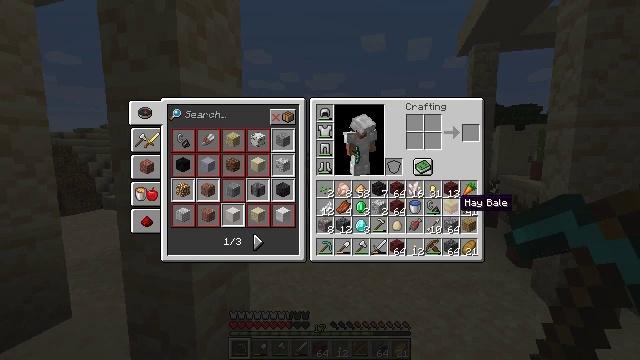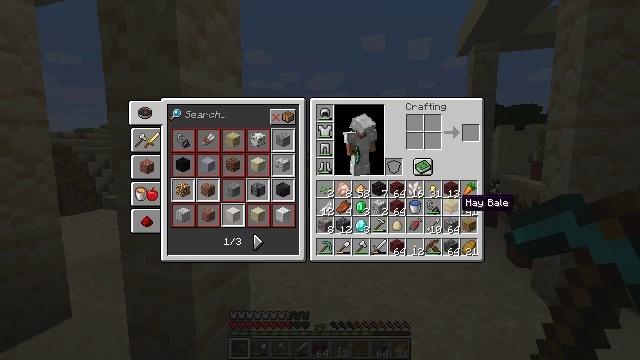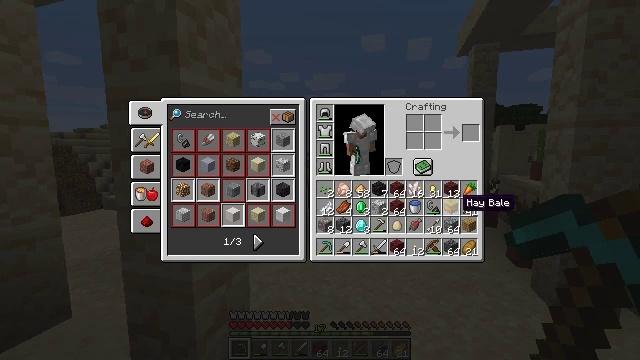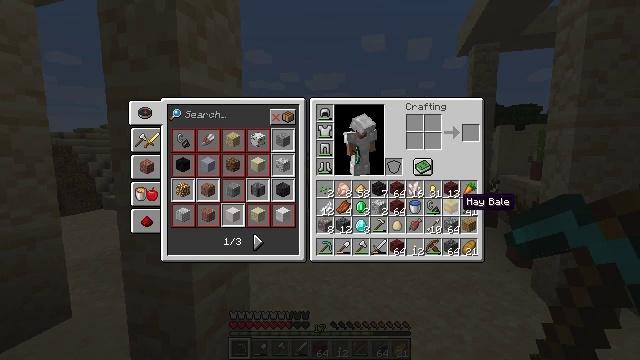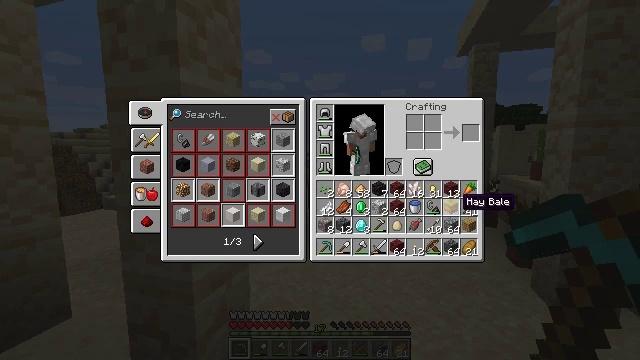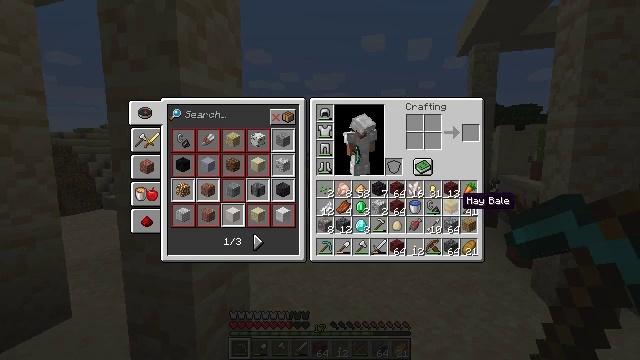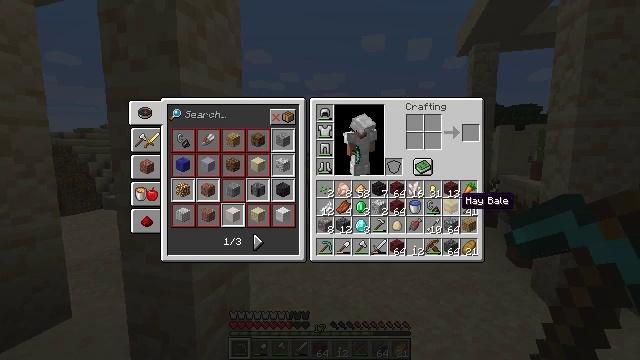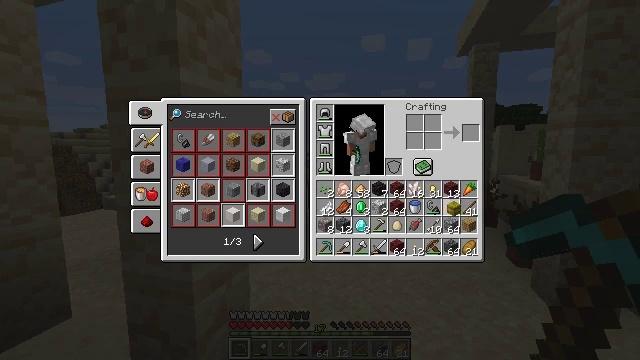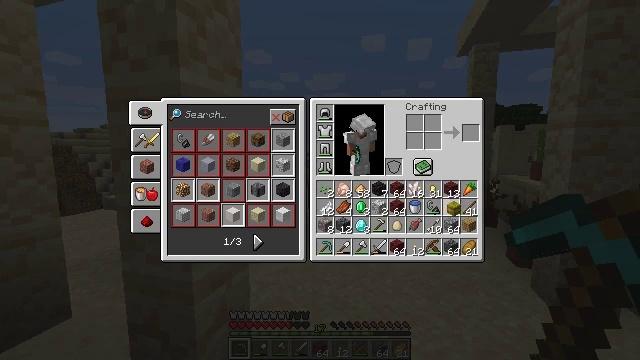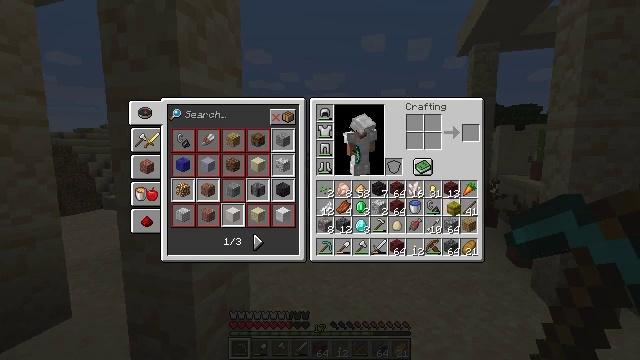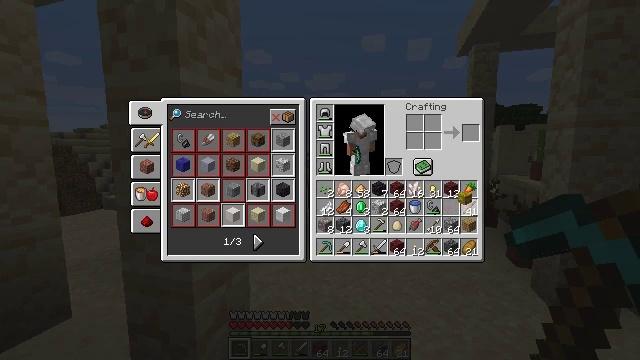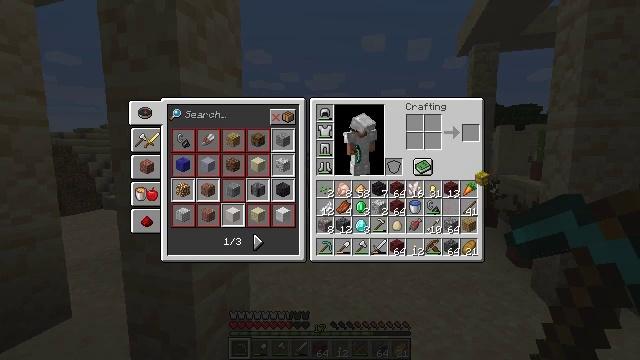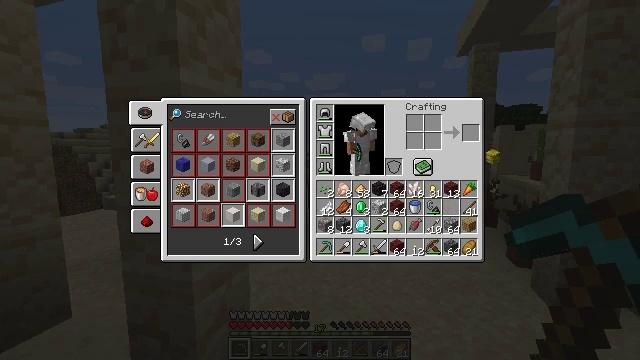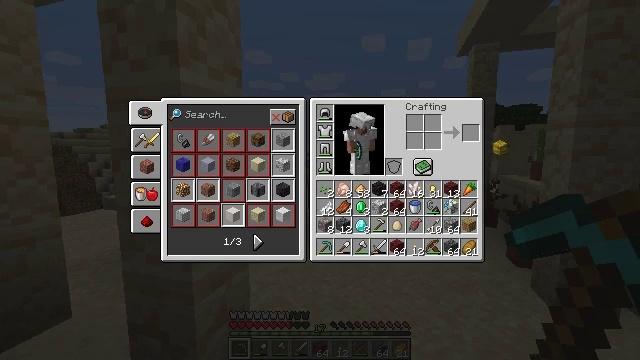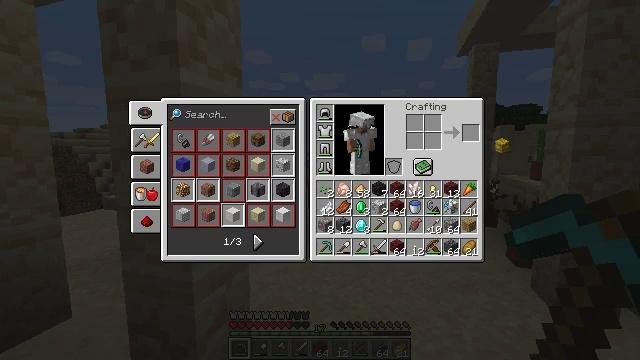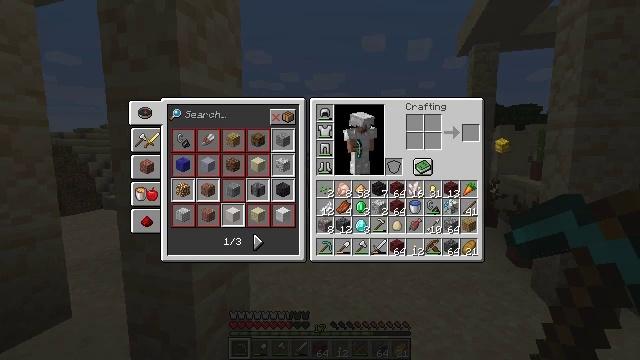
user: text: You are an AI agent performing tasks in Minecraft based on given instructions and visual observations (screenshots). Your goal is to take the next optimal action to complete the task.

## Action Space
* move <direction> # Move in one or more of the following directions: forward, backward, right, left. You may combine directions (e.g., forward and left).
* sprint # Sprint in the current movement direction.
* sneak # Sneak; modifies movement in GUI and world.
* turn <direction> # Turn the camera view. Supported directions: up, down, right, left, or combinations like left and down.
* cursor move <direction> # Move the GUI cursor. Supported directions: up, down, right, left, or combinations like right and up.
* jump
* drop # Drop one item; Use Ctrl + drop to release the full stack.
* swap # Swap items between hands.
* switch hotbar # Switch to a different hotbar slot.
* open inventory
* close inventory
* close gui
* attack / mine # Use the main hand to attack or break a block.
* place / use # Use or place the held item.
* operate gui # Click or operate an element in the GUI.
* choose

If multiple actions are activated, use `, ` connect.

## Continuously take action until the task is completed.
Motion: motion action
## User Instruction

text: Drop a hay block.
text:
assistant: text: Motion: no_op
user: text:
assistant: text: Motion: no_op
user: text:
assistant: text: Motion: no_op
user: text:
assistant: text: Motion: no_op
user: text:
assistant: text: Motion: no_op
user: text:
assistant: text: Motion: no_op
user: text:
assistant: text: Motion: operate gui
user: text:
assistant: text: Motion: operate gui
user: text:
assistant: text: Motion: operate gui
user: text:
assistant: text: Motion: cursor move right and up
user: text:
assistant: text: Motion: cursor move right and up
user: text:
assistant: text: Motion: cursor move right and up
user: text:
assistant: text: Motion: cursor move right and up
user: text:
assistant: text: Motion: operate gui
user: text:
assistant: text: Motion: operate gui
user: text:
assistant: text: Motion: operate gui
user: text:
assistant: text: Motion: operate gui
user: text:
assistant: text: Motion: no_op
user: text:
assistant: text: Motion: no_op
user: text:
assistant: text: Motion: no_op
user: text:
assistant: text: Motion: no_op
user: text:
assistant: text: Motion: no_op
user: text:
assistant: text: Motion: no_op